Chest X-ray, PA view. Patient: 31 years old, sex F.
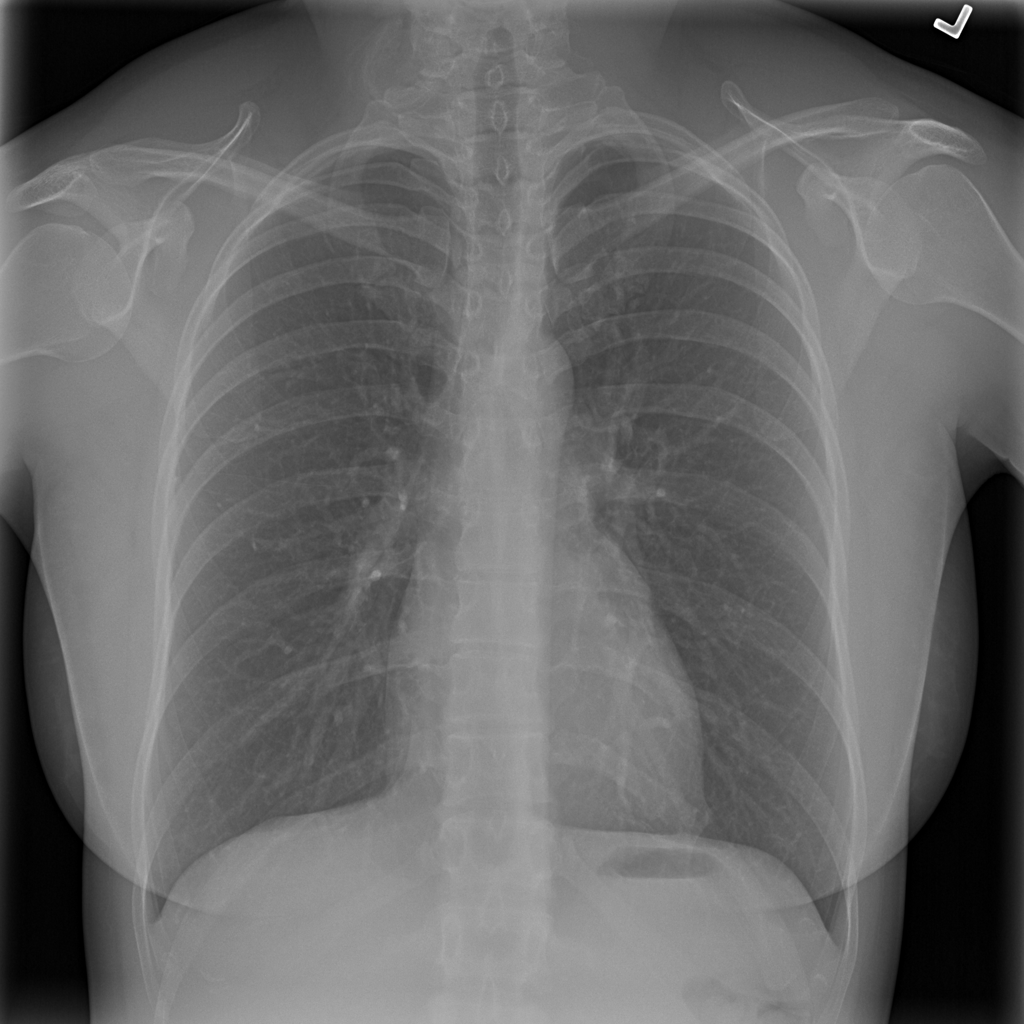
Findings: No Finding